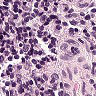
Metastatic tissue present: no